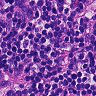
Metastatic tissue present: yes